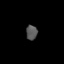
Tissue: lung
Cell type: Epithelial cells
Senescence score: 0.5784
Nuclear area (px): 165
Mean DAPI intensity: 84.727